Field crop: maize
Growth stage: 2
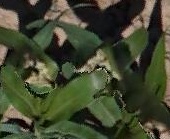
Species: maize